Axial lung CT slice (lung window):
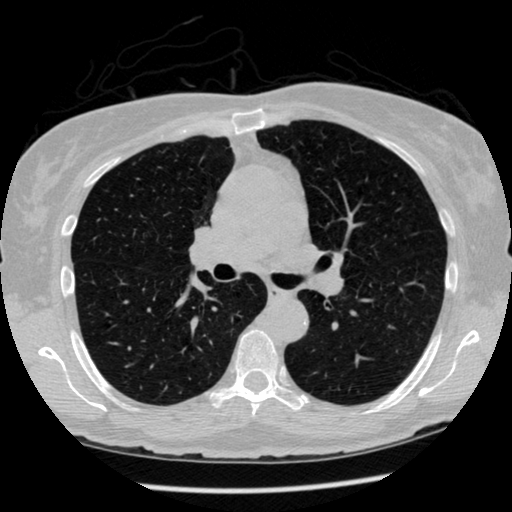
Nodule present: no